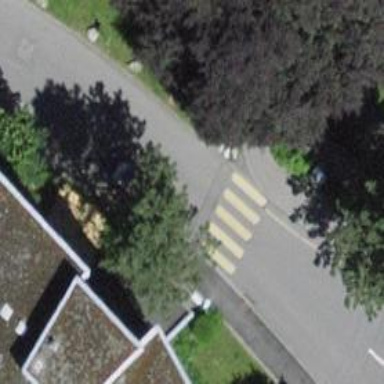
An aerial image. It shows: Uncontrolled zebra crossing.